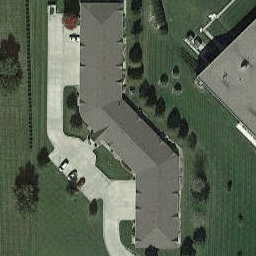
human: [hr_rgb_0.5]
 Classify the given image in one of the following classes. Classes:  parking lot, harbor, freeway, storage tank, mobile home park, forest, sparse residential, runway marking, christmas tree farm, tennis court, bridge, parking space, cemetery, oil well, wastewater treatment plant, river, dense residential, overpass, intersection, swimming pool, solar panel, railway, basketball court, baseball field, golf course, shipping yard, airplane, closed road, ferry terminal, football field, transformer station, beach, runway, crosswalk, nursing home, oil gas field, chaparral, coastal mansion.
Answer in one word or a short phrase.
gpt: nursing home